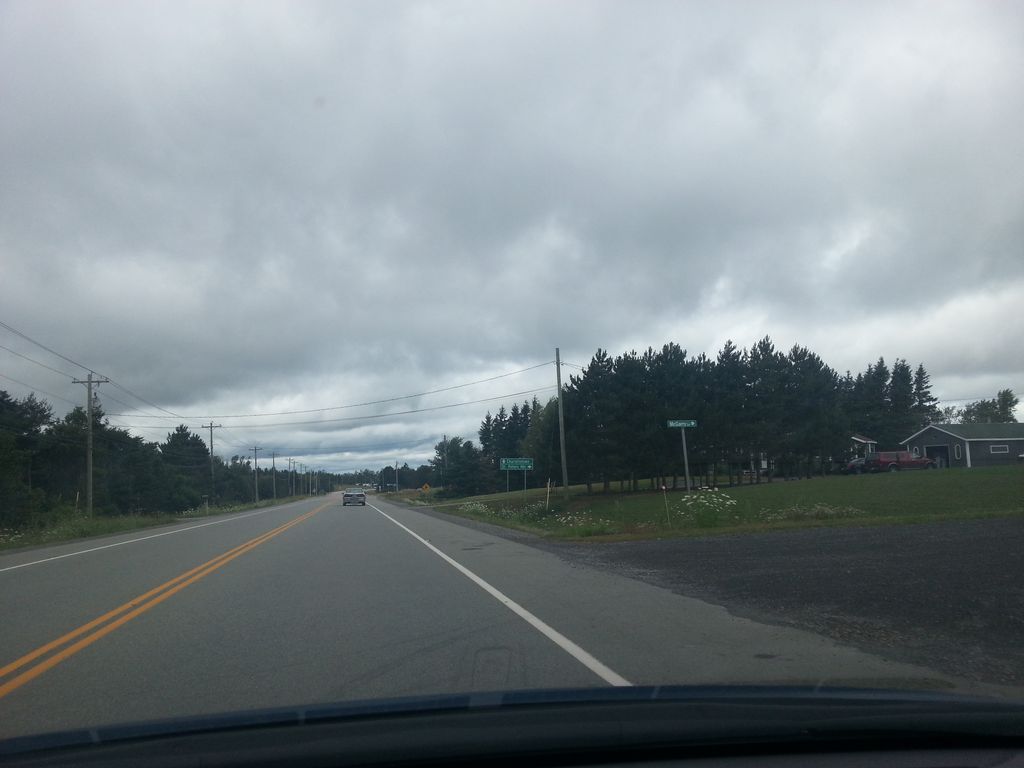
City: charlottetown